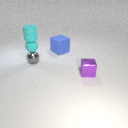
small cyan rubber sphere above small gray metal sphere